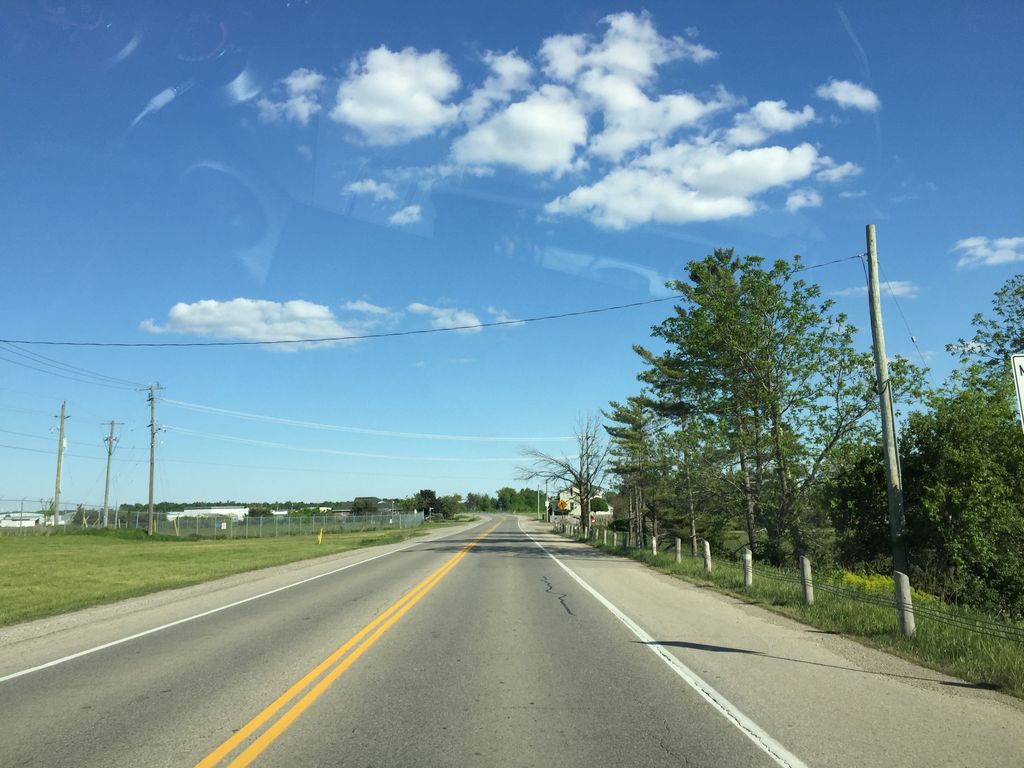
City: kitchener-waterloo